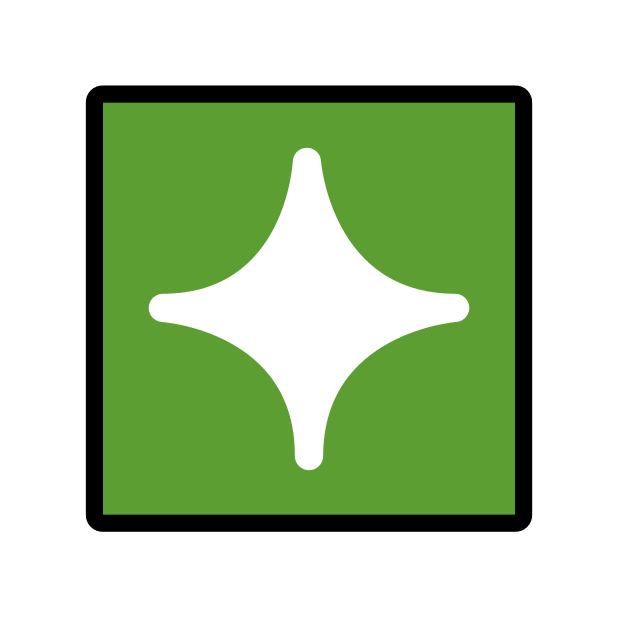
Emoji: ❇
Name: sparkle
Unicode: 0x2747